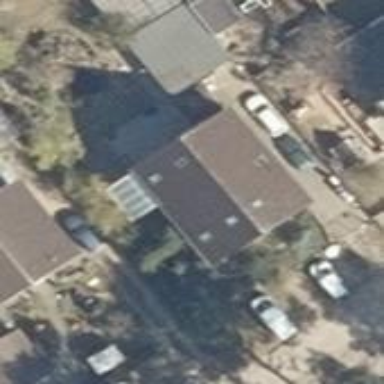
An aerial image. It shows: Detached building with gabled roof.